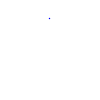
Particle: kaon